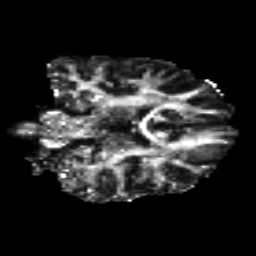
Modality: FA
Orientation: coronal
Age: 21
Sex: female
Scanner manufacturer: siemens
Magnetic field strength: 3 T
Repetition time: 8.8 s
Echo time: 0.085 s